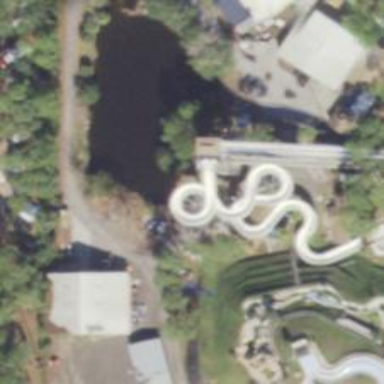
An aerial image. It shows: Water slide attraction.